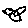
Label: bird